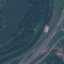
Land use / land cover class: Highway